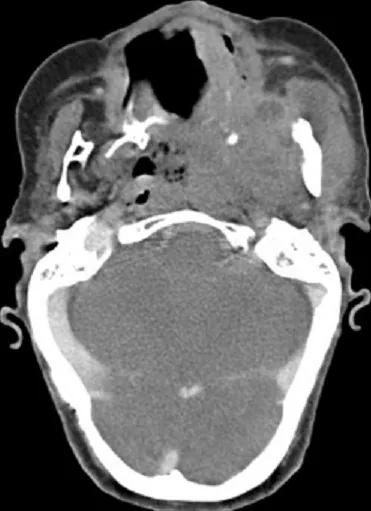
Axial post-contrast CT demonstrates tissue thickening of the hard palate extended to the masseter muscle and the nasopharynx.
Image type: radiology (ct)